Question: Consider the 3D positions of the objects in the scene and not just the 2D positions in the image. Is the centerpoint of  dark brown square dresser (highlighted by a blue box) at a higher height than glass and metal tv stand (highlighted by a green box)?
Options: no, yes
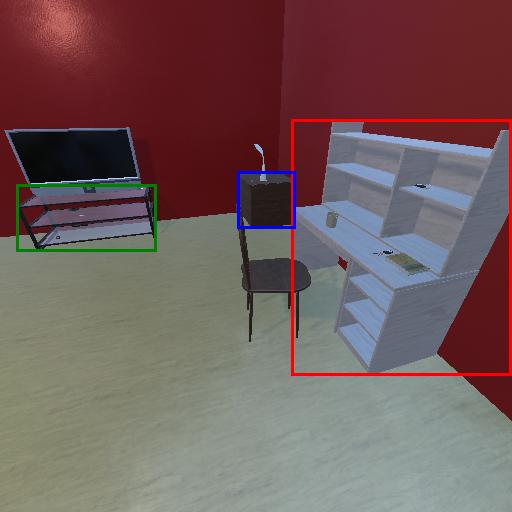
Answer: no